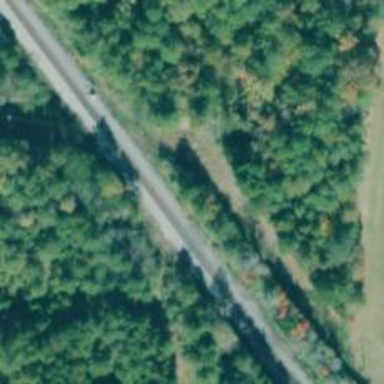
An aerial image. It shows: Railway track.